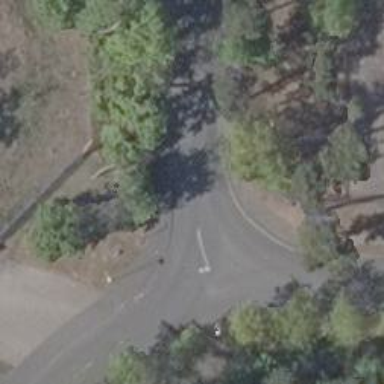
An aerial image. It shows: Road with "give way" sign.